Interaction volume radius: 5 \u00c5
Interaction volume height: 15 \u00c5
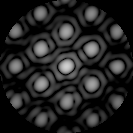
Disorder parameter: 0.1147